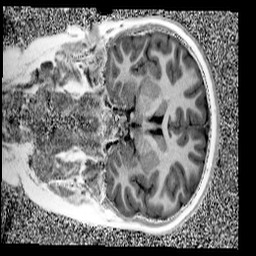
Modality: UNIT1
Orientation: coronal
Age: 12
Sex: male
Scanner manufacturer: siemens
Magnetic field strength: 3 T
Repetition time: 4 s
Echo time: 0.00299 s